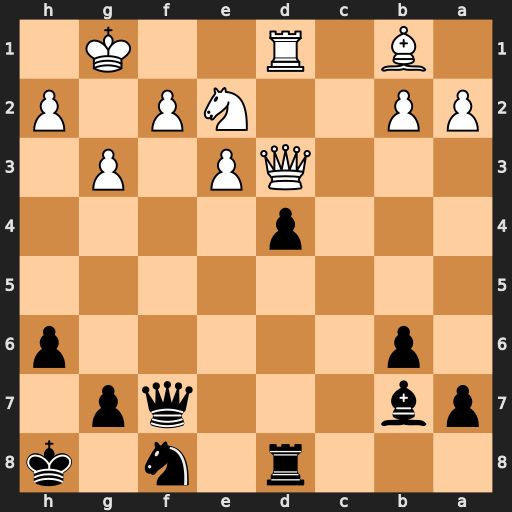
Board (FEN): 3r1n1k/pb3qp1/1p5p/8/3p4/3QP1P1/PP2NP1P/1B1R2K1
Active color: b
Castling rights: -
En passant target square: -
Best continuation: dxe3 Qh7+ Nxh7 Rxd8+ Nf8